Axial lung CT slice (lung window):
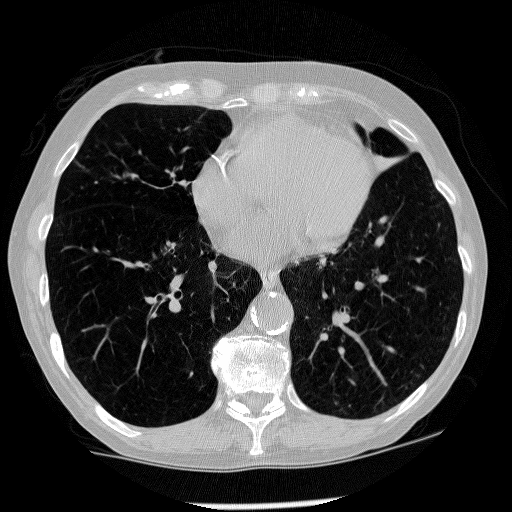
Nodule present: no